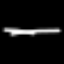
Label: line